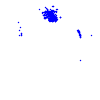
Particle: electron